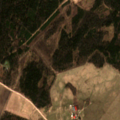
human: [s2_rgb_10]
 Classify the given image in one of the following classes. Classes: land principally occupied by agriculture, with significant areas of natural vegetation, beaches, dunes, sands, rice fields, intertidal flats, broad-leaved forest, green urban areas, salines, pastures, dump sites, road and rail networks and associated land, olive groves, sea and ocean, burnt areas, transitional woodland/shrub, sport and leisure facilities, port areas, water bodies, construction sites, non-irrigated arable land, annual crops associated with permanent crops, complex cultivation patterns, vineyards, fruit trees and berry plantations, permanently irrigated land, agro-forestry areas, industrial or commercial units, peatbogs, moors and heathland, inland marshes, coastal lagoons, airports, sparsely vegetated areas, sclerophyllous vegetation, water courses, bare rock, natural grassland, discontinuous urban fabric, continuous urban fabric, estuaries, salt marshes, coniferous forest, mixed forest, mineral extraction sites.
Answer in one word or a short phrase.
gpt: non-irrigated arable land, pastures, complex cultivation patterns, mixed forest